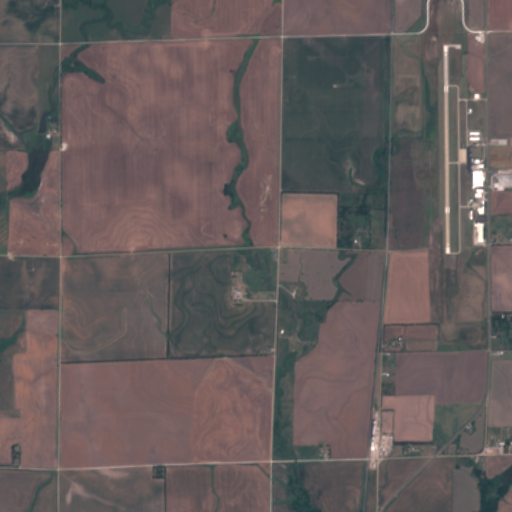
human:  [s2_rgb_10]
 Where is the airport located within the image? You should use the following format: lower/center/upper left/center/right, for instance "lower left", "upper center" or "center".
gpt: The airport is located in the upper right of the image.
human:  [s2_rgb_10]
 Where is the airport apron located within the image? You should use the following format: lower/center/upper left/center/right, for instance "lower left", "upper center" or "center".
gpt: The airport apron is located in the upper right of the image.
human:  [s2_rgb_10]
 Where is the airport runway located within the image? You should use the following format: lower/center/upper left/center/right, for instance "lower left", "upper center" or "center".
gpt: The airport runway is located in the upper right of the image.
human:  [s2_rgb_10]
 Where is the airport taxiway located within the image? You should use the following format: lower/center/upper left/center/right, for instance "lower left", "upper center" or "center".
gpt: The airport taxiway is located in the upper right of the image.
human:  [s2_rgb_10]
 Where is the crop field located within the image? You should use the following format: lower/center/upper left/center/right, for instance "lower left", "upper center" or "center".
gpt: There is no crop field in the image.